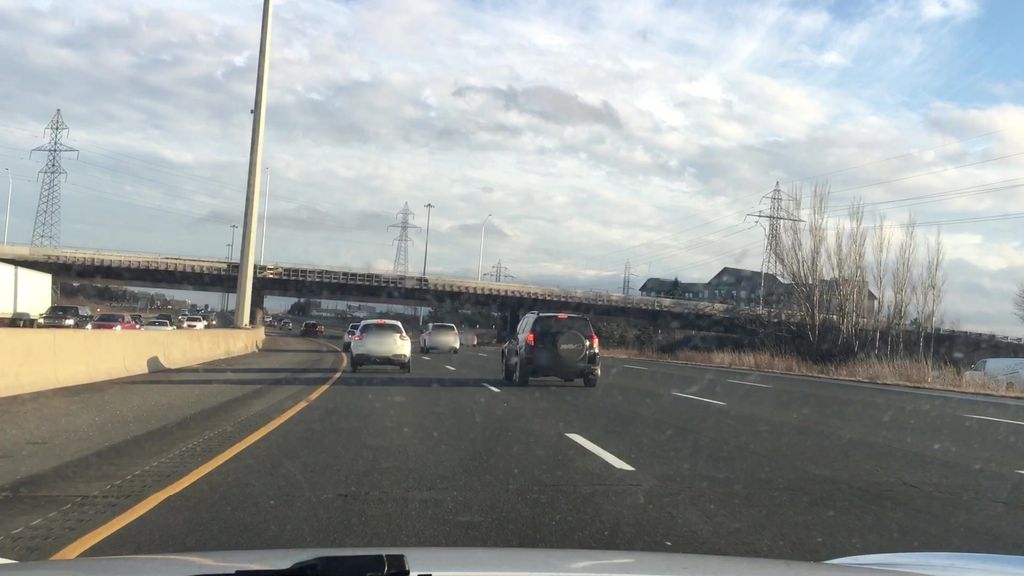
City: hamilton